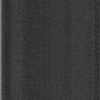
Label: dusty